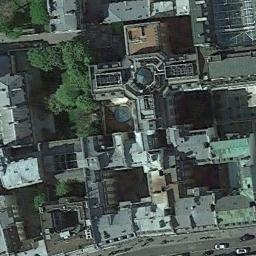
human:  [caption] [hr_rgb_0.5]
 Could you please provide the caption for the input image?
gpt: A commercial area has some buildings and one of buildings is a church with a pointed dome .

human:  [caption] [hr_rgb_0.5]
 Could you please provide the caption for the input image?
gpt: The commercial area is near the road .

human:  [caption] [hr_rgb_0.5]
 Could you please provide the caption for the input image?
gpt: In a business district there are several tall buildings of different shapes and several roads with many cars and many trees .

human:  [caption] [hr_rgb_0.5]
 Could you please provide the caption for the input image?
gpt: There are many cars on the road beside the building .

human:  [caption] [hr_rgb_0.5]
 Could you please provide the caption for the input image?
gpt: There are some gray buildings on a commercial area .